Interaction volume radius: 10 \u00c5
Interaction volume height: 20 \u00c5
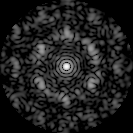
Disorder parameter: 0.6601